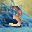
Label: 3